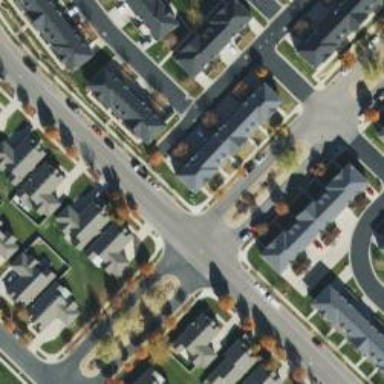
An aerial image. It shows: Residential road.